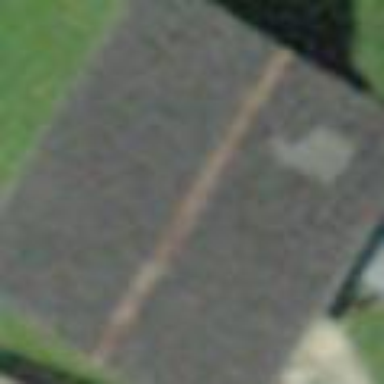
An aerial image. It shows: Shed.